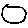
Label: moon